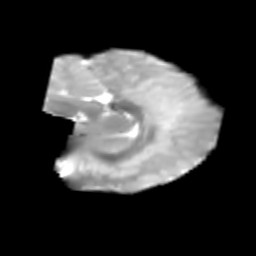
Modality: T2w
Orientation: sagittal
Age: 6
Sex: male
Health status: healthy